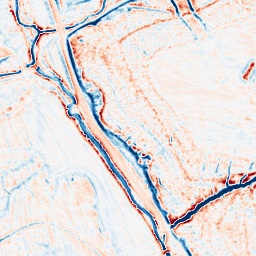
Category: edge_preserving
Decomposition family: anisotropic_diffusion
Decomposition parameters: iterations: 20
kappa: 50
gamma: 0.15
Upsampling method: cubic_mitchell
Upsampling parameters: scale: 2
Upsampling scale: 2